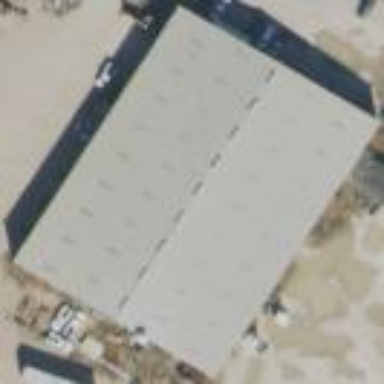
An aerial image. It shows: Car repair building.